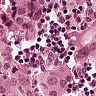
Metastatic tissue present: yes